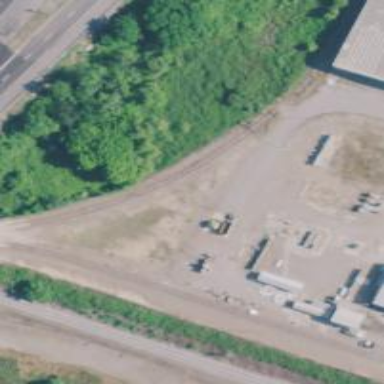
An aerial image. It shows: Rail spur service.